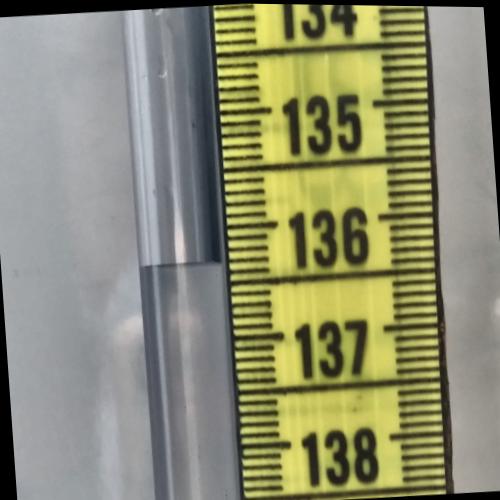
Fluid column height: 136.3 cm